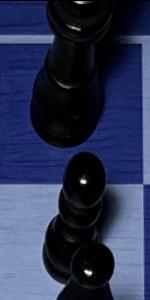
Label: Pawn_Black